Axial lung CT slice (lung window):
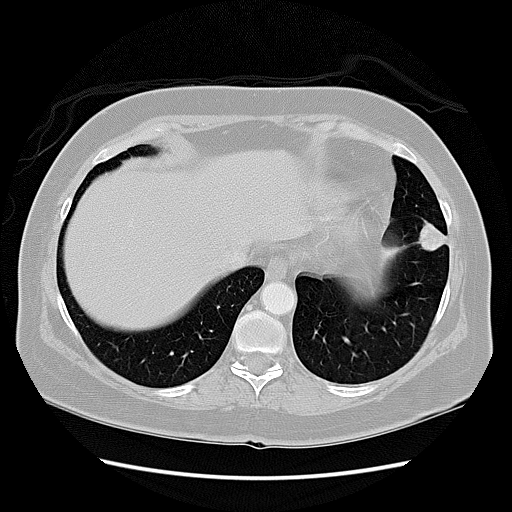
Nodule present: yes
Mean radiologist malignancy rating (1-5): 4.25